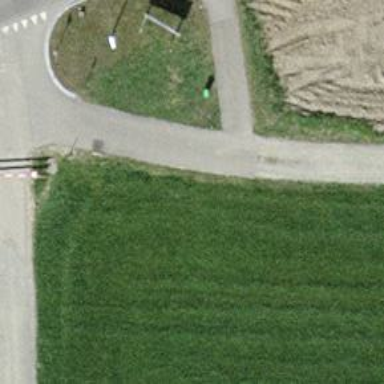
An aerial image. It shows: Unclassified asphalt road without sidewalk.